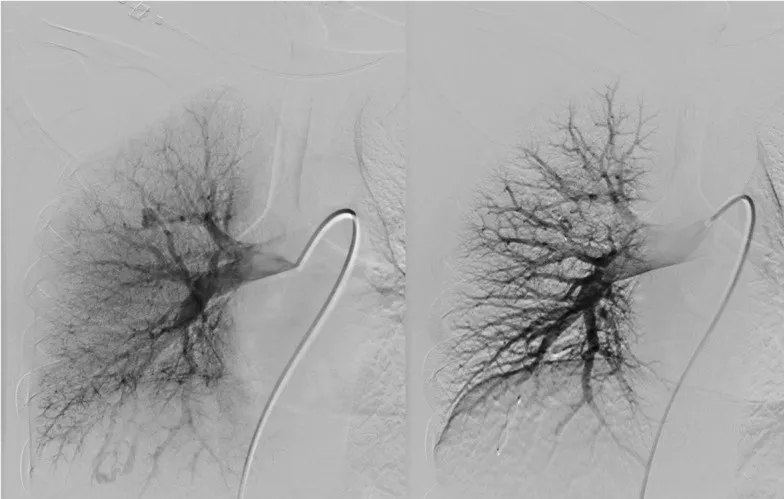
Pulmonary angiography before and after embolization of both PAVMs in the right lung. The PAVM in upper lobe was embolized with MVP-5Q.
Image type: radiology (scintigraphy)